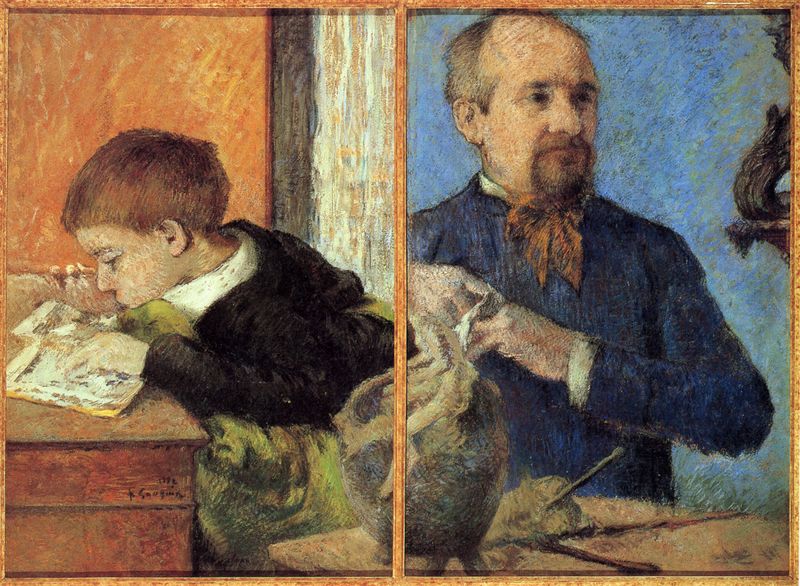
Titel: Porträt des Bildhauers Aubé mit seinem Sohn
Künstler: Paul Gauguin
Standort: Paris
Institution: Musée du Petit Palais
Schlagwörter: blau, dunkel, gemälde, hand, mann, schatten, weiß, grün, impressionismus, menschen, ocker, sitzen, braun, bunt, fenster, frisur, frisuren, haar, hell, holz, licht, nase, ohr, orange, pastell, profil, schwarz, stirn, szene, tisch, zimmer, blick, rot, tuch, beige, malerei, ornament, schleife, alt, anzug, bart, gesichter, hemd, jacke, jung, wand, augen, blicke, falten, gesicht, kragen, rahmen, vollbart, bildnis, hände, innenraum, portrait, porträt, signatur, spiegel, vorhang, öl, kalt, pastos, auge, haare, decke, familie, innen, kind, vater, blatt, ohren, rechts, genre, sack, vase, hellblau, lächeln, orang, bilder, schreibtisch, rahmung, zwei, lehrer, unterricht, pointilismus, warm, farbe, van gogh, bank, ölgemälde, dunkelblau, gardine, tapete, nähen, stricken, freizeit, impressionistisch, glatze, halstuch, lesen, maler, faltenwurf, holzrahmen, junge, fliege, sakko, selbstporträt, freude, konzentration, gauguin, rothaarig, doppelbildnis, doppelportrait, doppelporträt, truhe, alter, knabe, buch, links, bub, porträts, portait, text, kiste, manschette, beutel, pinsel, bildnisse, portraits, stift, halbglatze, pult, heft, taschentuch, halbprofil, männlich, nähe, schreiben, zeichnerisch, richtung, aussen, nadeln, lesend, schüler, lernen, erwachsen, fasziniert, doppelt, sohn, matisse, nett, quatsch, lektüre, postimpressionismus, impressionist, neoimpressionismus, stifte, teilung, teile, schwrz, lebensalter, strickzeug, tsich, geteilt, tish, zweigeteilt, sonnenuhr, diptychon, pnsel, doppelbild, bifokal, fleiss, haarschnitt, beziehung, westentasche, brusttasche, erwachsener, vater und sohn, doppelportät, unterteilt, hemdtasche, bücherwurm, das kind, lesendes kind, alla prima, bibliographisch, der mann, doppelpotrait, knebelbart, portra, wuch, blaue jacke, #, sahn, fleissig